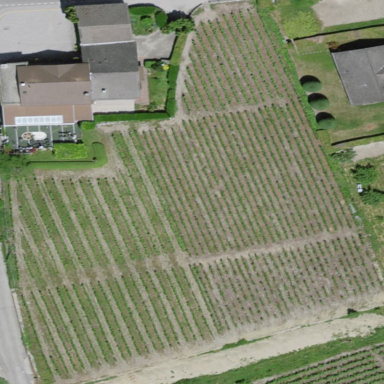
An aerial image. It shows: Vineyard with grape crops.